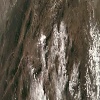
Label: land